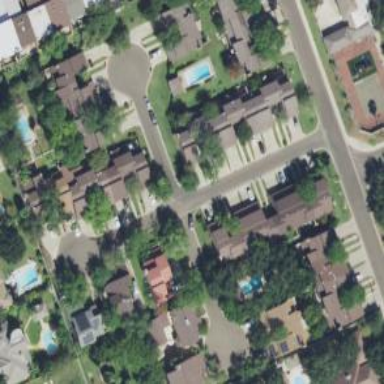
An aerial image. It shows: Residential road surrounded by residential buildings.